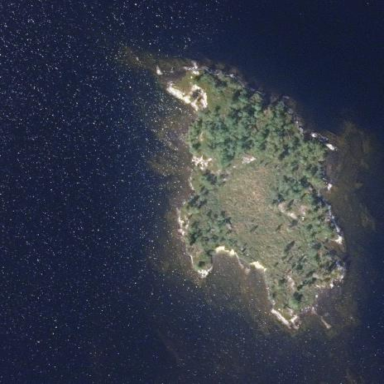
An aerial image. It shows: Islet.